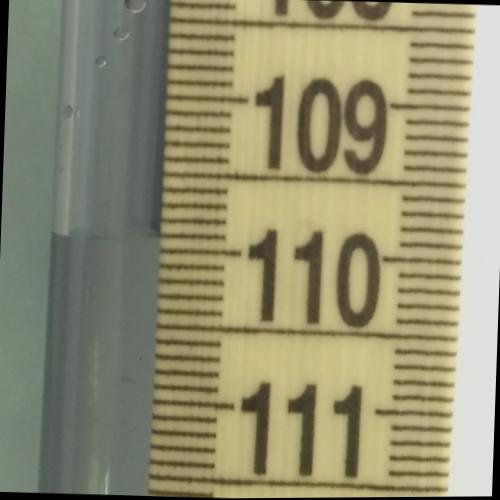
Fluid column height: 109.9 cm